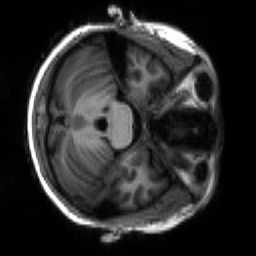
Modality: T1w
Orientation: axial
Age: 19
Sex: female
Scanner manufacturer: siemens
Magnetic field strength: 3 T
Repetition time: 2.3 s
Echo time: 0.00266 s